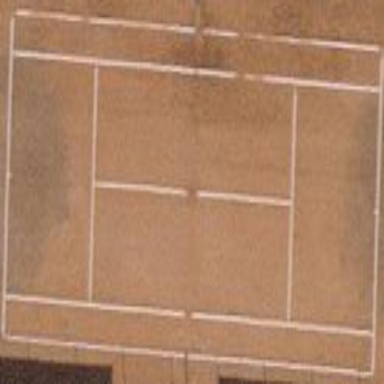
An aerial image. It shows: Tennis court in leisure pitch.